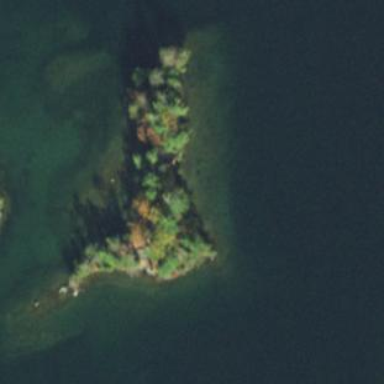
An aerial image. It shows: Campsite on picturesque islet.